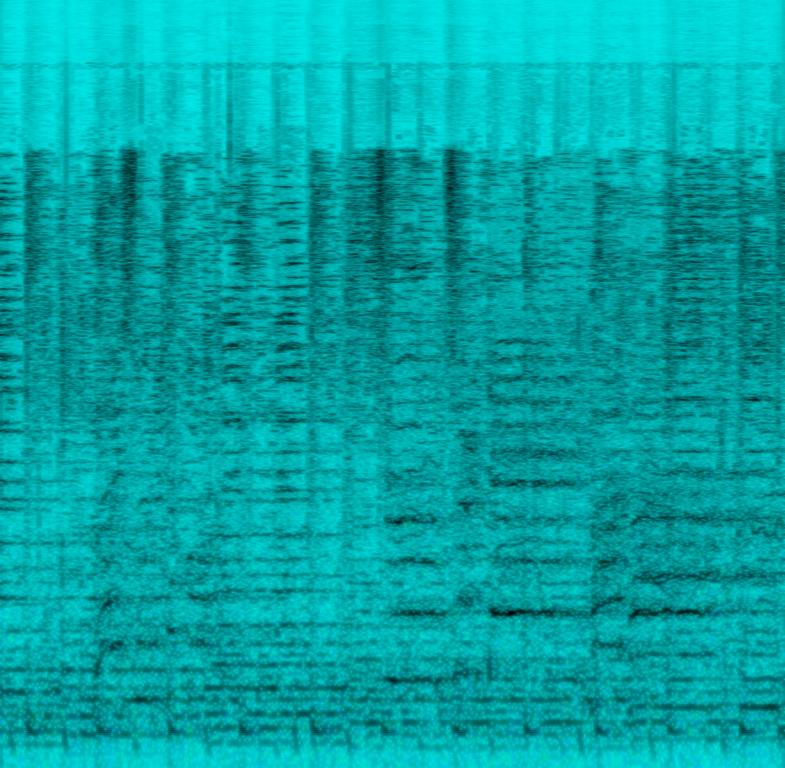
The low quality recording features a live performance of a pop song that consists of harmonizing male vocals singing over punchy kick and snare, shimmering hi hats, groovy bass, brass melody and electric guitar melody. There are some crowd clapping and cheering sounds in the background. It sounds energetic, exciting and groovy.